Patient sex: M
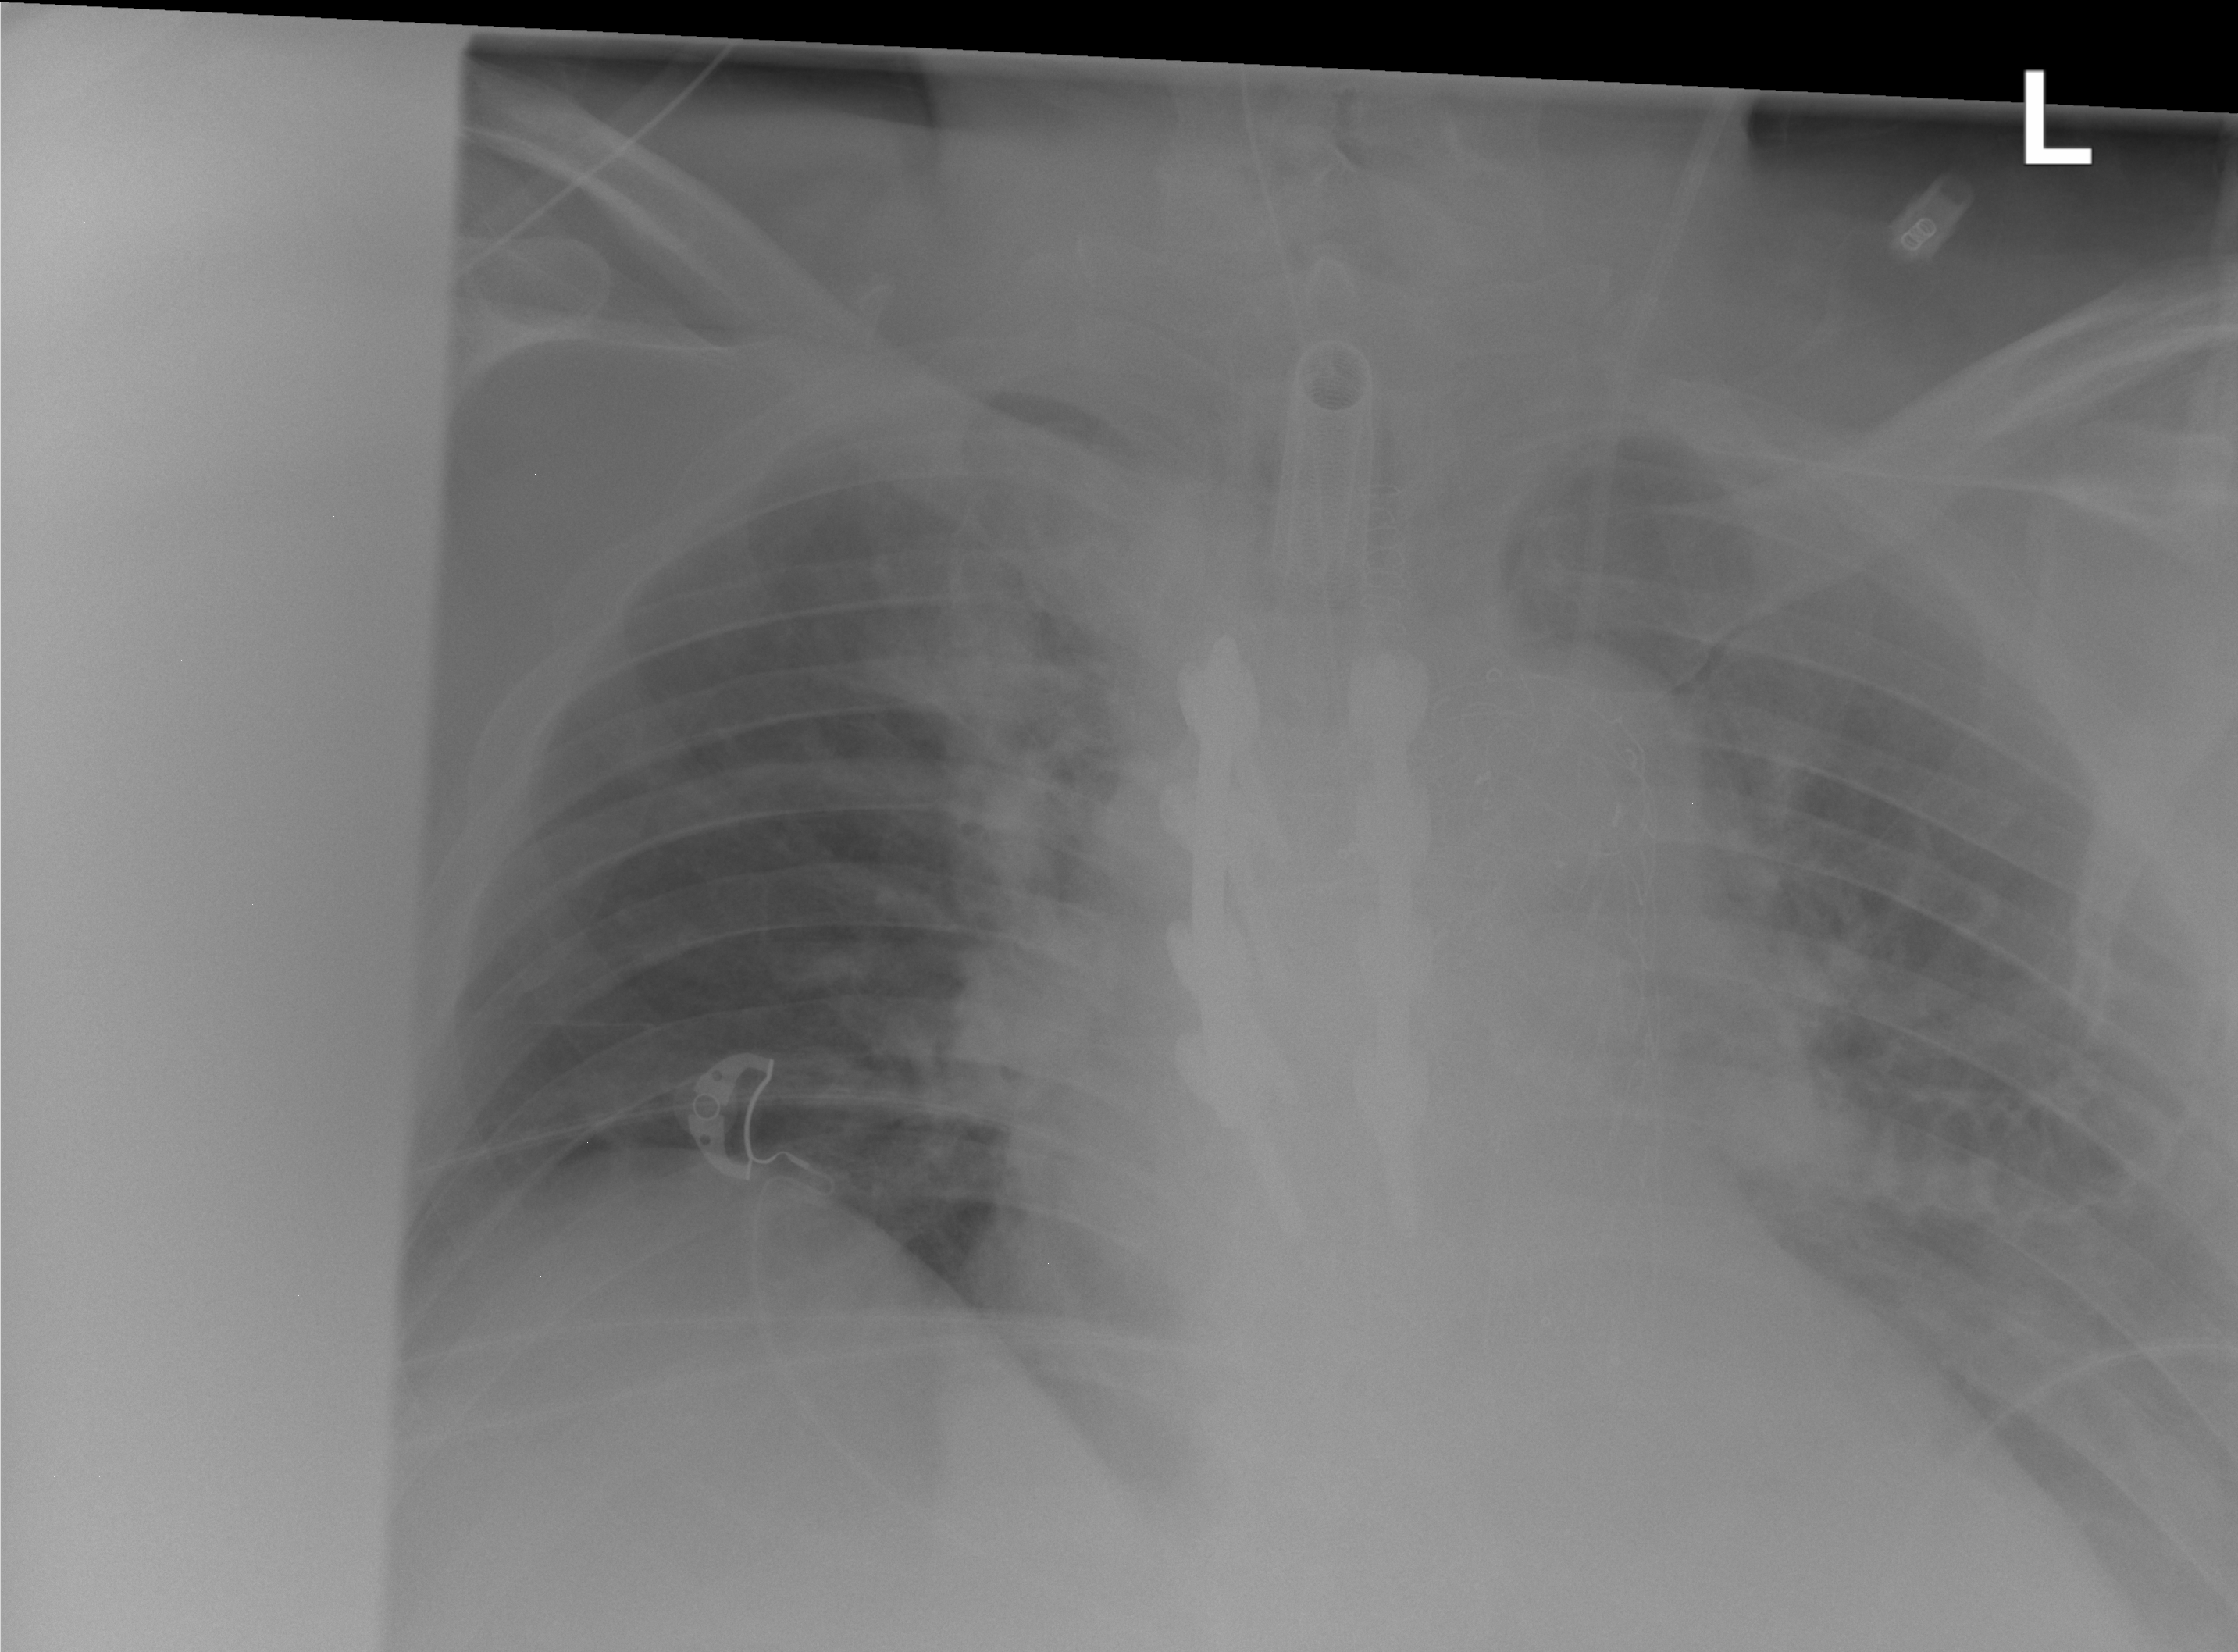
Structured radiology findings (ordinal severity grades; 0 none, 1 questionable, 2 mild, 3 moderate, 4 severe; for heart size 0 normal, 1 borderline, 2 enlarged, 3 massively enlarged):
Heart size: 2
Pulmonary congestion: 0
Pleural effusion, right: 0
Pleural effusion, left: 0
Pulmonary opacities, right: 0
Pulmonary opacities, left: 0
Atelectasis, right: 0
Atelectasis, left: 2